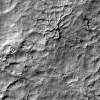
Atmospheric dust classification: not_dusty